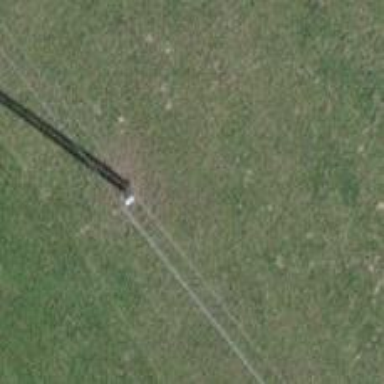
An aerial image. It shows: Utility pole in the area.